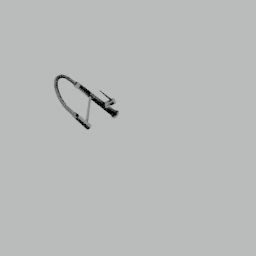
Label: appliances